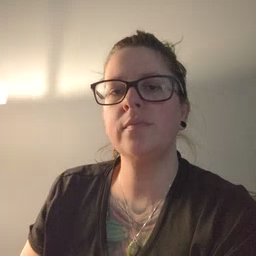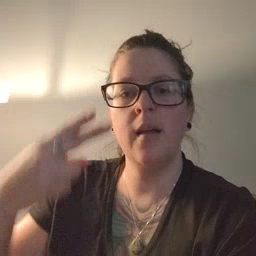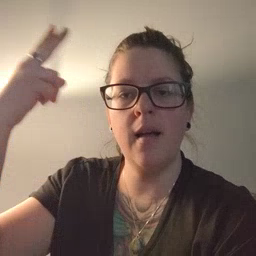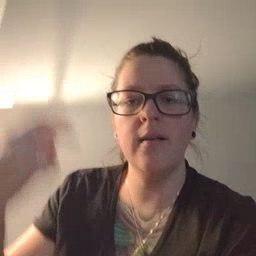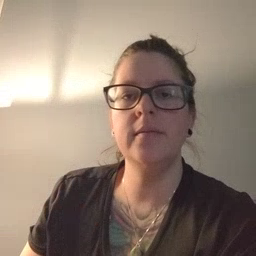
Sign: high